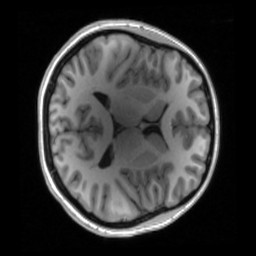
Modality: T1w
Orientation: axial
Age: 19
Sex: female
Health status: ill
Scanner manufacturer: siemens
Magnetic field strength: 3 T
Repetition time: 2.2 s
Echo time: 0.00157 s